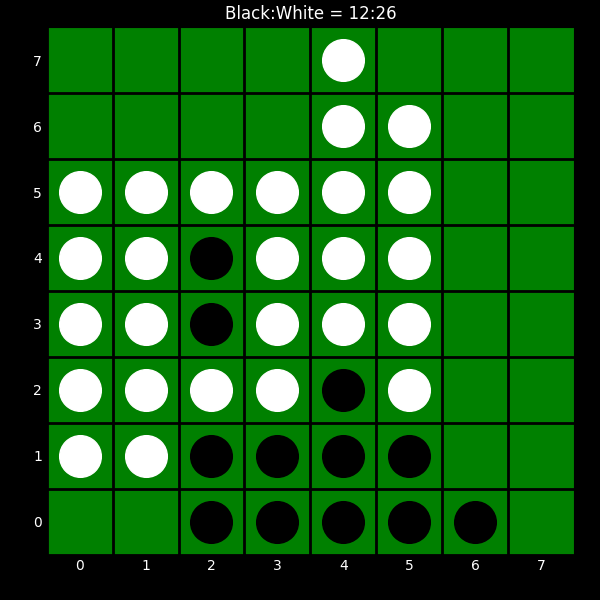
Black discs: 12
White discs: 26